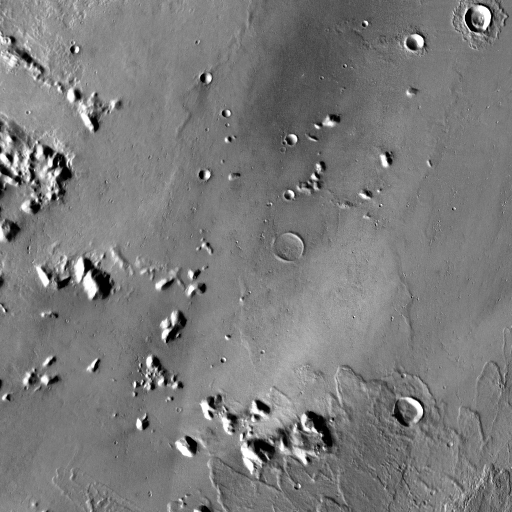
Crater classes present: Background, Other, Layered, Buried